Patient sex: F
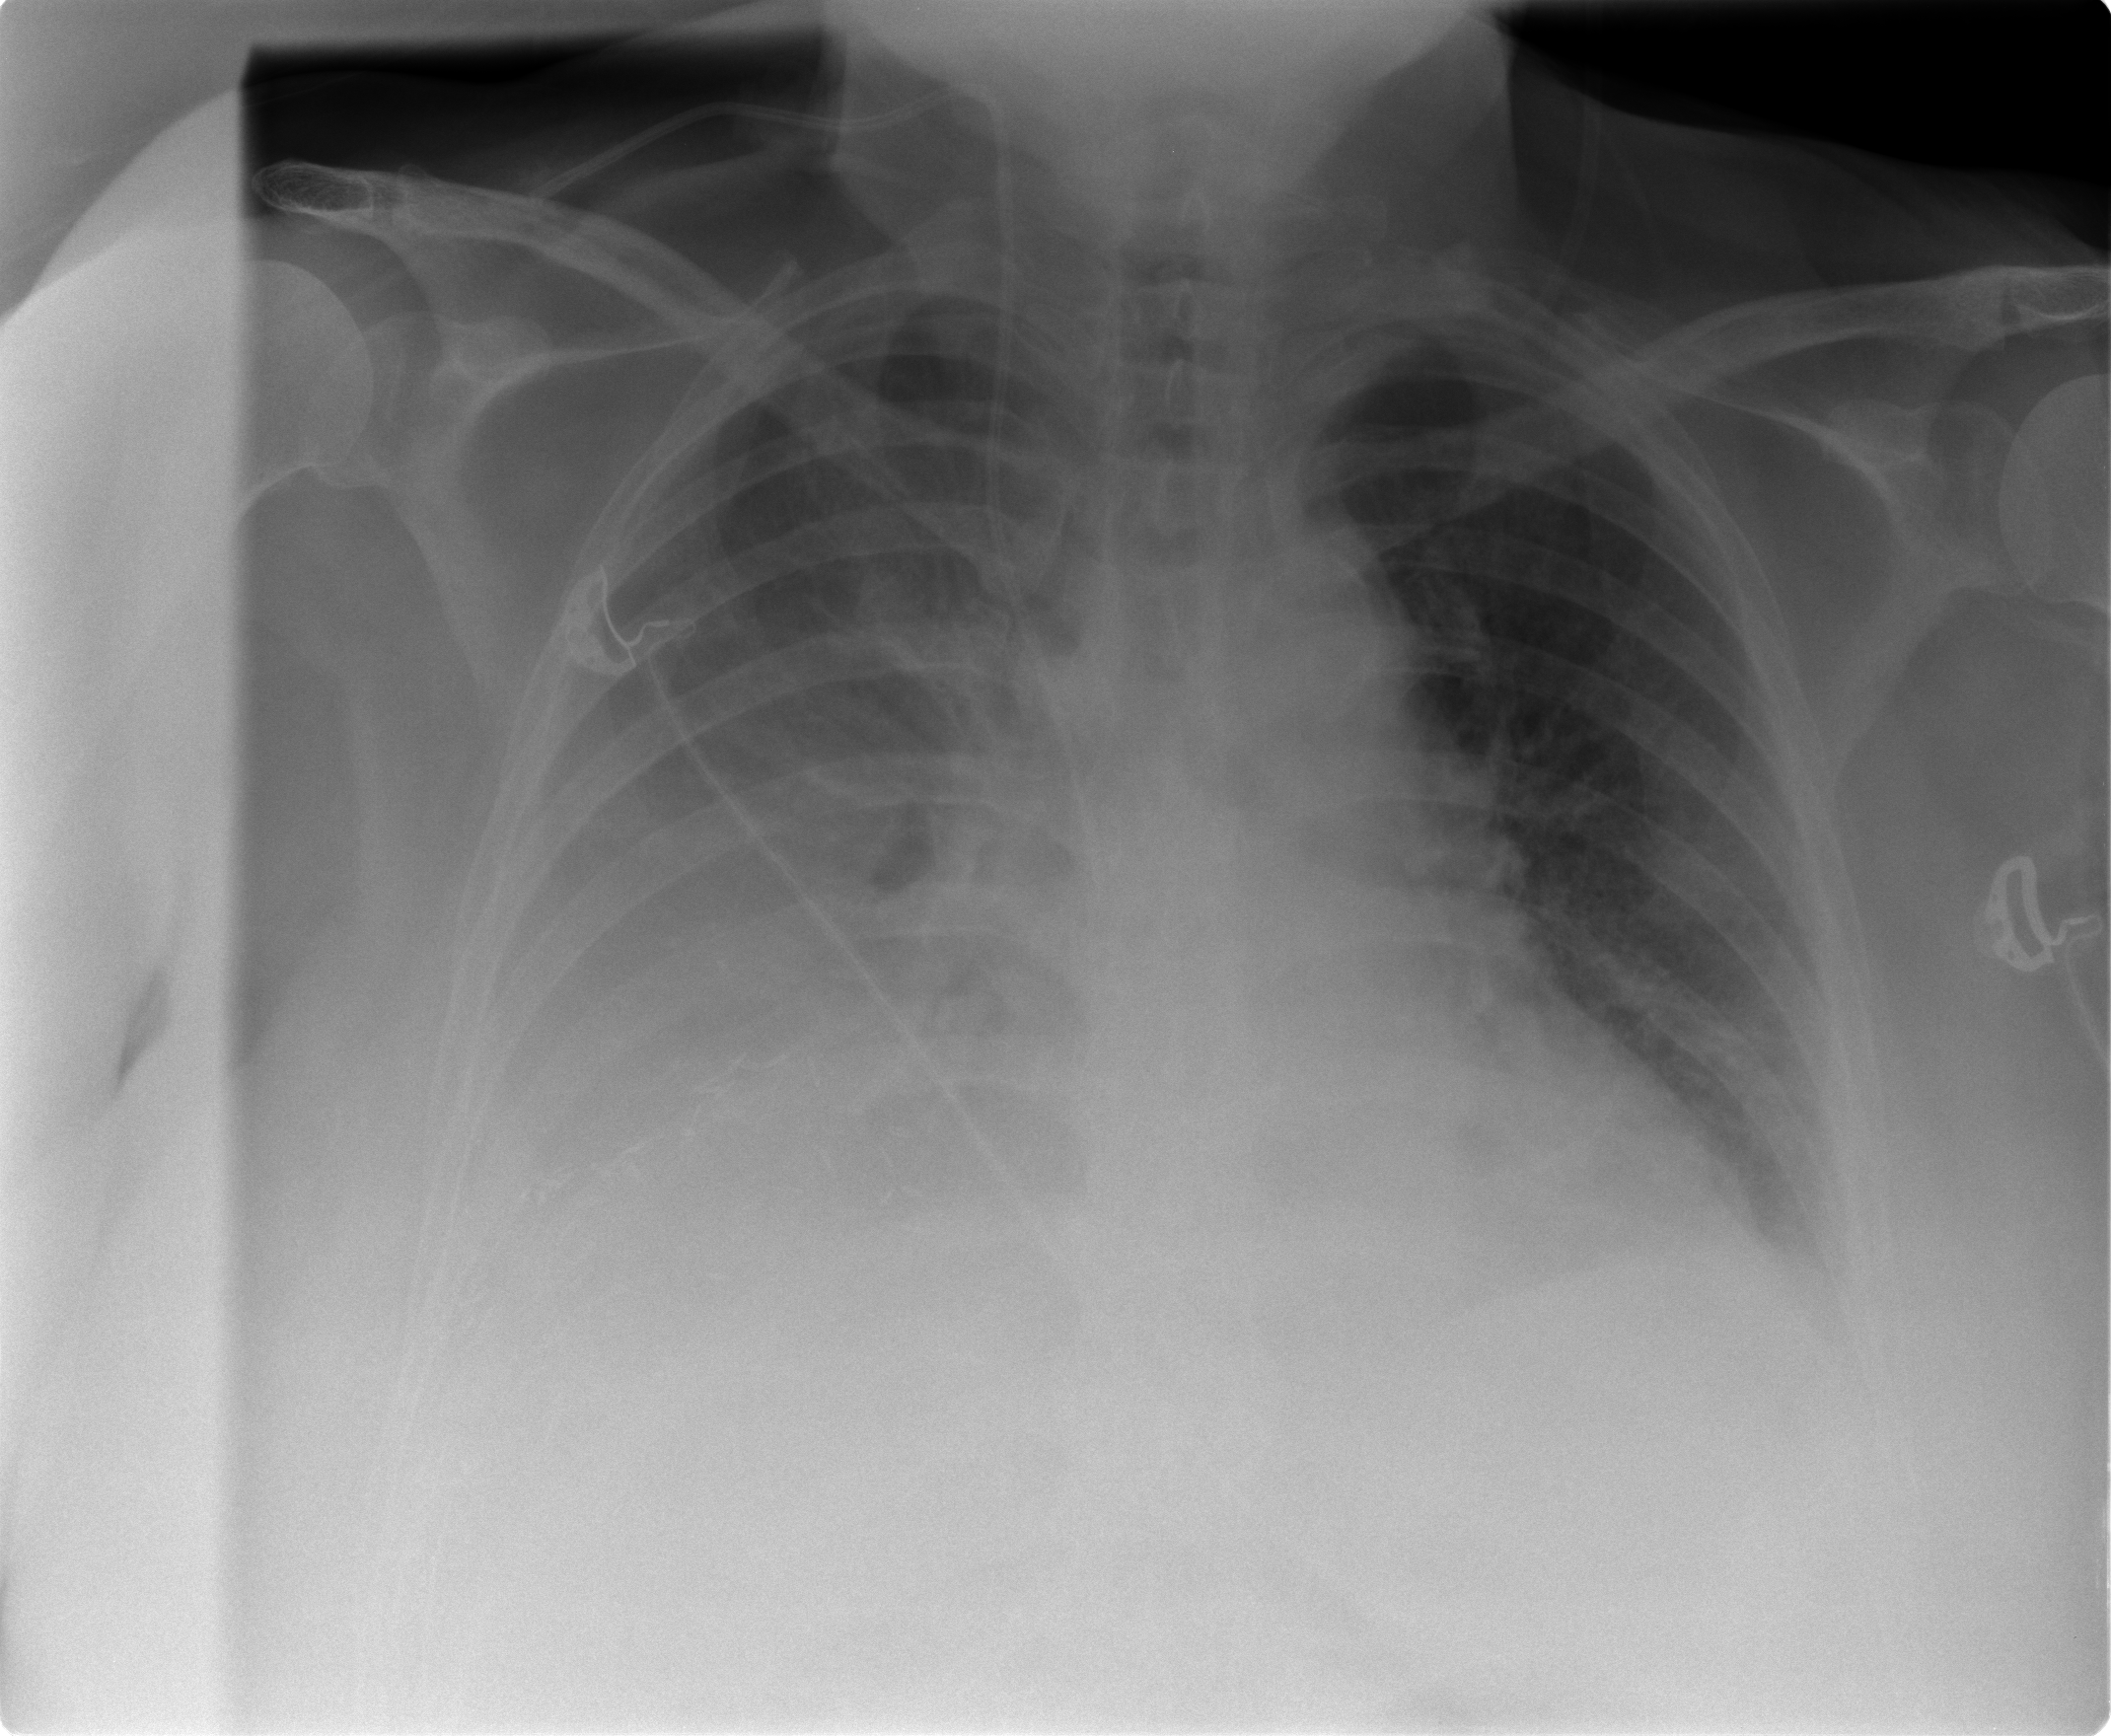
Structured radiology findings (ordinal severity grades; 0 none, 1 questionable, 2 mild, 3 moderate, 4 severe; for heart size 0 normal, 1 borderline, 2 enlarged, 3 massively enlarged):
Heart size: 1
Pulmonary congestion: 0
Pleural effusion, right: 3
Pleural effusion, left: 2
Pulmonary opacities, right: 2
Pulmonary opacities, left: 0
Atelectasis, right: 3
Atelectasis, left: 2